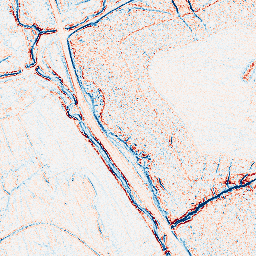
Category: edge_preserving
Decomposition family: bilateral
Decomposition parameters: d: 5
sigma_color: 100
sigma_space: 75
Upsampling method: regularized
Upsampling parameters: scale: 4
lambda_reg: 0.01
Upsampling scale: 4